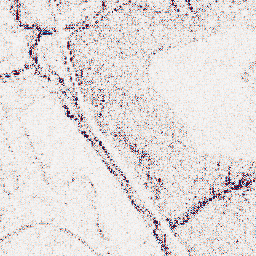
Category: wavelet
Decomposition family: wavelet_biorthogonal
Decomposition parameters: wavelet: bior2.4
level: 1
Upsampling method: lanczos
Upsampling parameters: scale: 4
Upsampling scale: 4